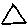
Label: triangle